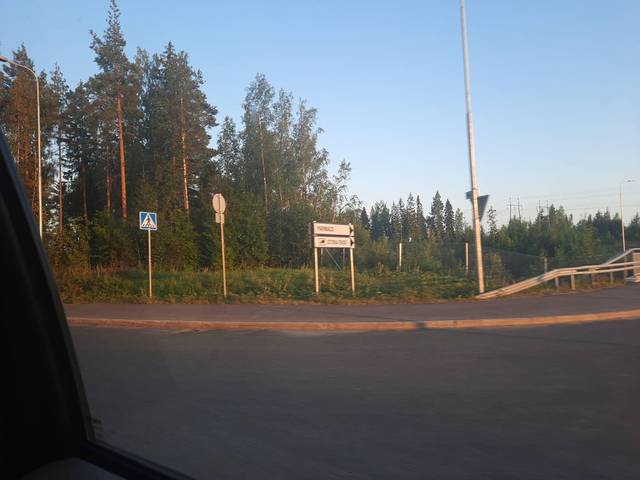
Region: Finland
Coordinates: 62.335, 27.869